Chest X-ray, PA view. Patient: 40 years old, sex F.
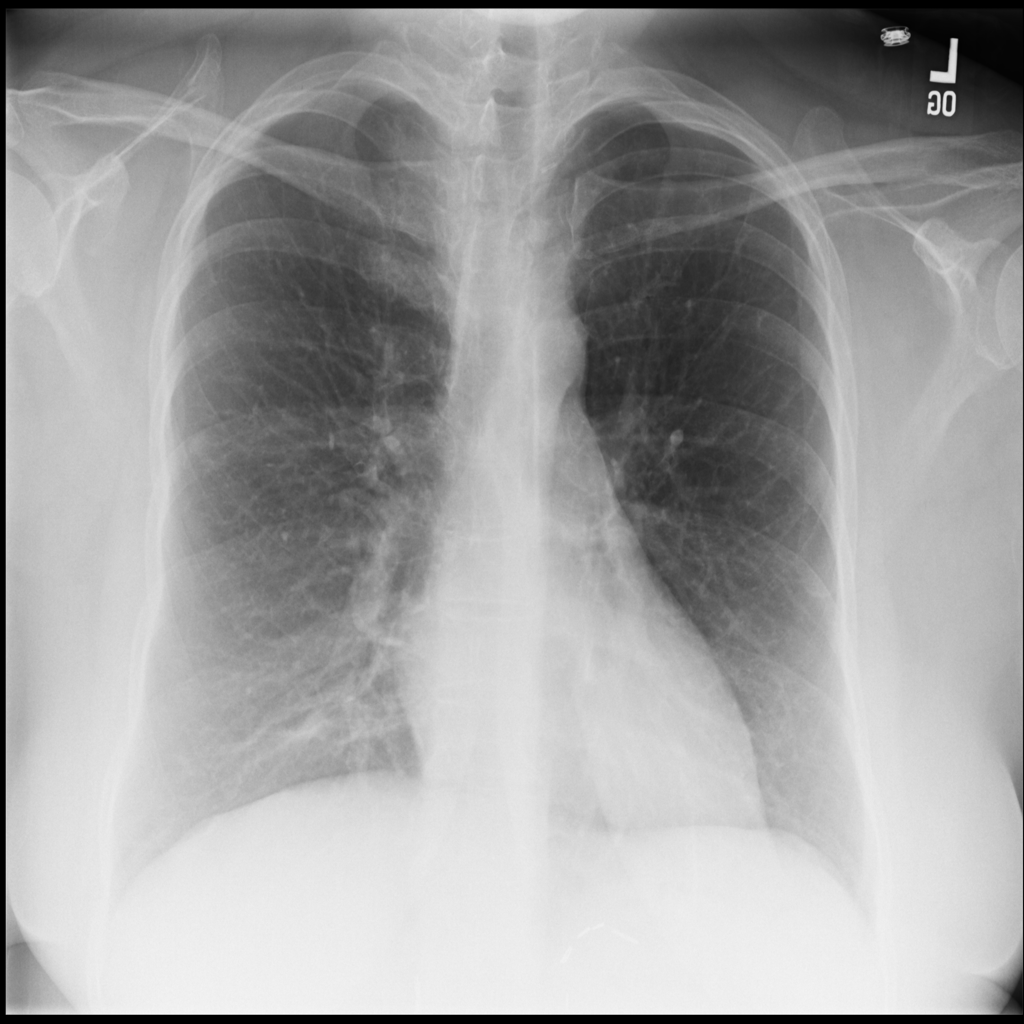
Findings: No Finding